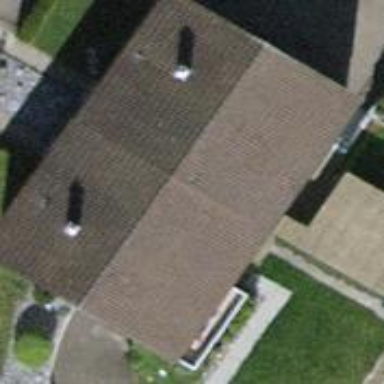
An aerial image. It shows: Semi-detached house with gabled roof.